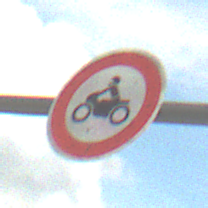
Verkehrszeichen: VerbotKraftraeder
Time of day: MorningAfternoon
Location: Outdoor (Suburban)
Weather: PartlyCloudy
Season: NotSpecified
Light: Natural